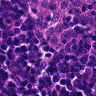
Metastatic tissue present: no